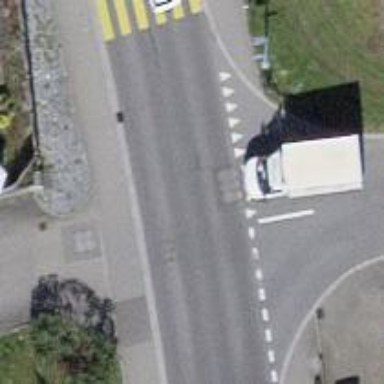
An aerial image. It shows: Road with "give way" sign.